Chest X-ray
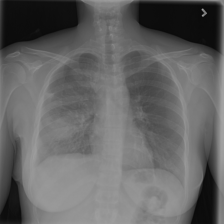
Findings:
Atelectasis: negative
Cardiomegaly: negative
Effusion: negative
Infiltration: negative
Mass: positive
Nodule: negative
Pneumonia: negative
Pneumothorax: positive
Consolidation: negative
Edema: negative
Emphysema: negative
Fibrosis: negative
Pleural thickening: negative
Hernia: negative